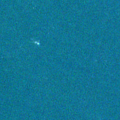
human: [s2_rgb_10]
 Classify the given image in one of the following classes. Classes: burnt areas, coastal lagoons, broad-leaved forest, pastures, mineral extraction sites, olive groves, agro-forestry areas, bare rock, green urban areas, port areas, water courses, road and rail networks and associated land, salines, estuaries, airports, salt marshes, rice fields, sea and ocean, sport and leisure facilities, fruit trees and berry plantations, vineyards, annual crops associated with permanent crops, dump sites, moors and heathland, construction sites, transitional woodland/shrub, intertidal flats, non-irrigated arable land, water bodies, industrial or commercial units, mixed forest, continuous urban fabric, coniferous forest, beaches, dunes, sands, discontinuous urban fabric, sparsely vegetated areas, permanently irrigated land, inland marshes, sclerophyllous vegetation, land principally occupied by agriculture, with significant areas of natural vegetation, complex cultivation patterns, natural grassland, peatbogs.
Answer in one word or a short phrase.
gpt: sea and ocean